Question: I'm trying to enable from terminal. I can't figure out how to do that.
This will be used from inside an application I'm currently programming. The application creates a hidden user, then should enable SMB sharing for this user. Later, I need to connect to this share via another server using SMB.
I need as going to enable any account for sharing using SMB.

---
- -
-
-
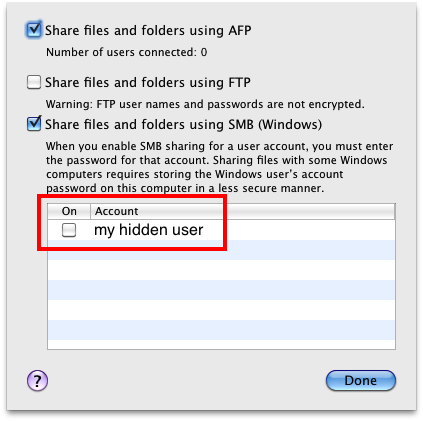
Answer: First type this in terminal
'''
pwpolicy -u SomeUser -sethashtypes SMB-NT on
'''
'SomeUser' can also be hidden, it doesn't matter. This gives the same effect like enabling that checkbox as shown in the picture above.
After that:
'''
dscl . -passwd /Users/SomeUser "UserPassword"
'''
This gives the same effect, as enabling it from System Preferences, when it asks for a password. It's the same like filling in that password.
If you want to disable SMB on that account ('SomeUser' can be hidden again):
'''
pwpolicy -u SomeUser -sethashtypes SMB-NT off
'''
P.S. In Mac OS X Lion, they changed their implementation for SMB (SMBX). But be aware that it still uses the same Share Points mechanism for creating a share, and Directory Service is responsible for it. Also it still works the same way for enabling SMB on account!